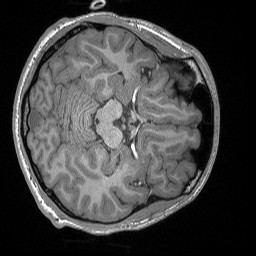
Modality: T1w
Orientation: axial
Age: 23
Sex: male
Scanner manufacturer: siemens
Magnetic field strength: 3 T
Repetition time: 1.56 s
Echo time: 0.00207 s